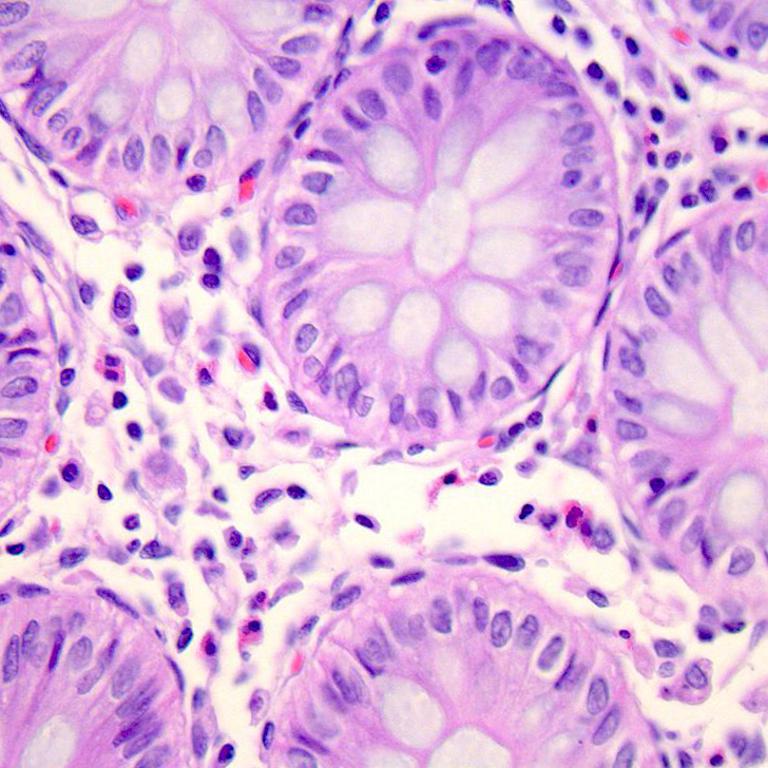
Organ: colon
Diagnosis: benign